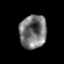
Tissue: prostate
Cell type: T cells
Senescence score: 0.3587
Nuclear area (px): 889
Mean DAPI intensity: 116.37